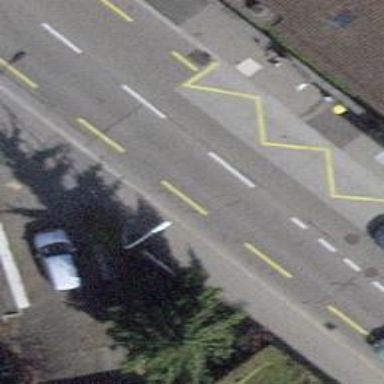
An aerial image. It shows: Bus stop equipped with public transport stop position.